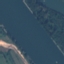
Land use / land cover class: River